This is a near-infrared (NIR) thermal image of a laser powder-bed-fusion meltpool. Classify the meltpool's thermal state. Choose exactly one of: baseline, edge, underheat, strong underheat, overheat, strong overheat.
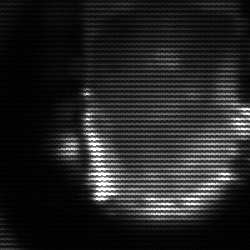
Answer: baseline